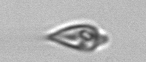
Label: Oxytoxum